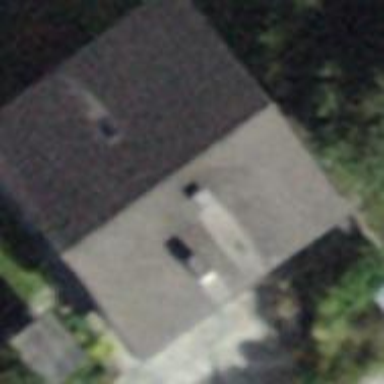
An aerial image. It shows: Gabled roofed house.